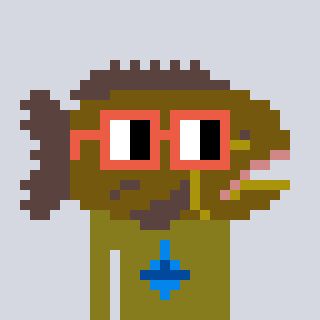
a pixel art character with square orange glasses, a grouper-shaped head and a gunk-colored body on a cool background